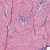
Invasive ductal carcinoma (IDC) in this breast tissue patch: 0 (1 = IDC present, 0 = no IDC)